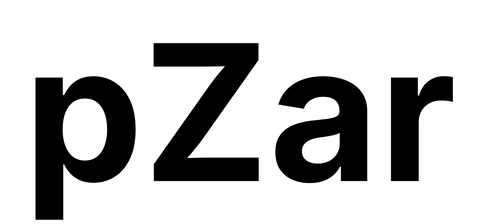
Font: Inter_Bold